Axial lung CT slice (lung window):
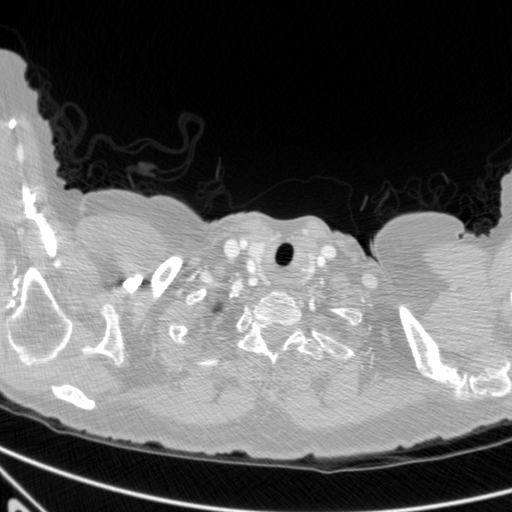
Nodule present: no